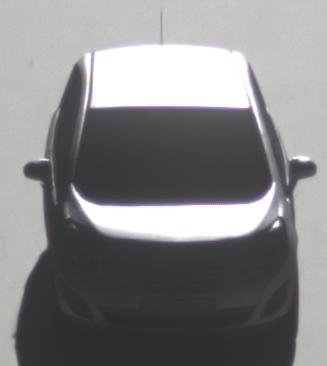
Make: Opel
Model: Meriva 1.4
Detailed model: Meriva (B)
Model produced from: 2010/05
Model produced until: 2013/11
Doors: 5
Color: white
Road condition: dry road
Daytime: morning or afternoon
Contrast: high contrast